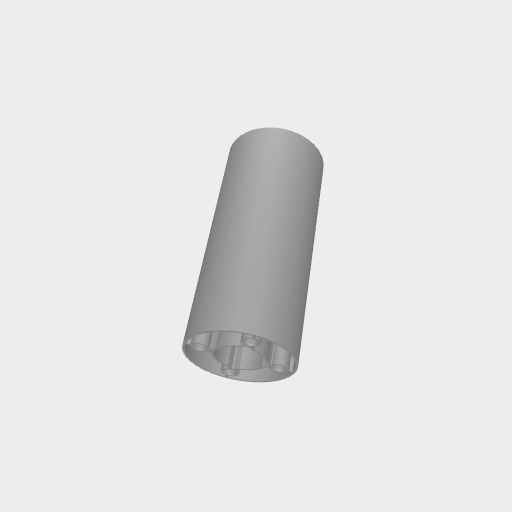
Part: GoTUBE72